Question: I am trying to make a simple program in java by . But while compiling it gives me a error that "". Anyone with the fix.

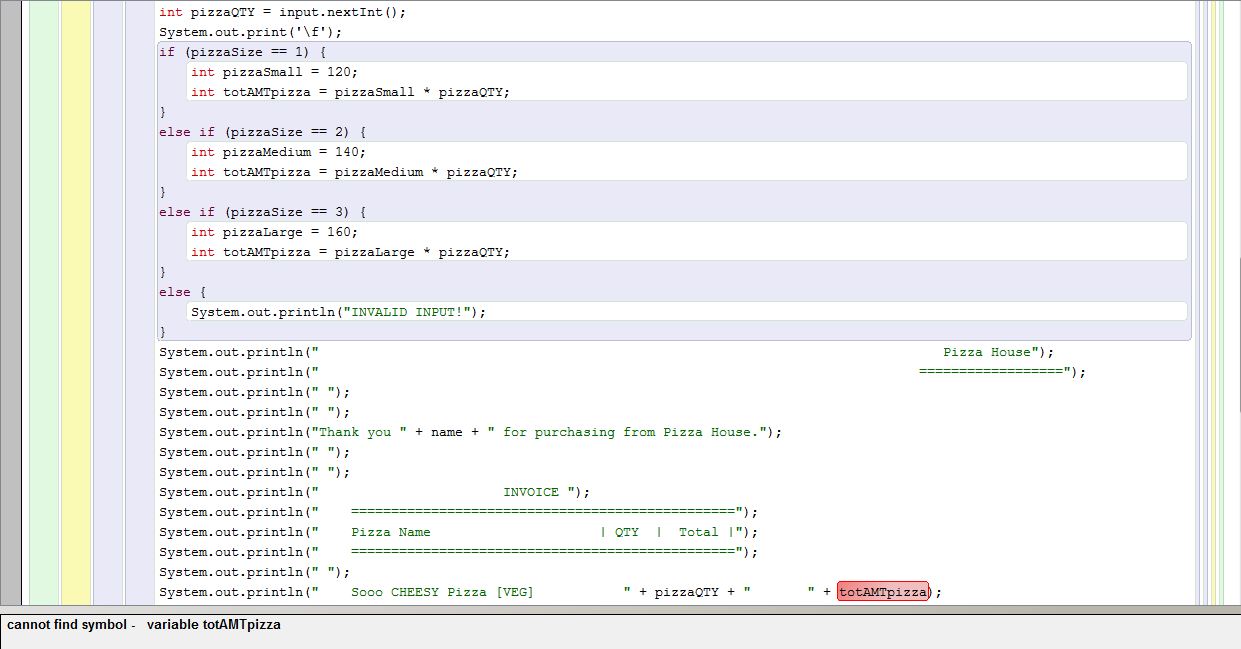
Answer: If you declare a variable inside an 'if' block, it's only visible inside that block. In your program you declare the 'totAMTpizza' variable inside the three 'if' and 'else if' blocks, so it's not visible outside of those three blocks.
The fix is to move the declaration to the outside.
'''
int pizzaQTY = input.nextInt();
int totAMTpizza;
System.out.printf('
');
if (pizzaSize == 1) {
int pizzaSmall = 120;
totAMTpizza = pizzaSmall * pizzaQTY;
}
else if (pizzaSize == 2) {
...
}
else if (pizzaSize == 3) {
...
}
'''
For what it's worth, you could move the calculation for 'totAMTpizza' after the if/else conditions so you don't repeat yourself.
'''
int pizzaQTY = input.nextInt();
int pizzaCost;
if (pizzaSize == 1) {
pizzaCost = 120;
}
else if (pizzaSize == 2) {
pizzaCost = 140;
}
else if (pizzaSize == 3) {
pizzaCost = 160;
}
int totAMTpizza = pizzaQTY * pizzaCost;
'''